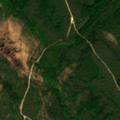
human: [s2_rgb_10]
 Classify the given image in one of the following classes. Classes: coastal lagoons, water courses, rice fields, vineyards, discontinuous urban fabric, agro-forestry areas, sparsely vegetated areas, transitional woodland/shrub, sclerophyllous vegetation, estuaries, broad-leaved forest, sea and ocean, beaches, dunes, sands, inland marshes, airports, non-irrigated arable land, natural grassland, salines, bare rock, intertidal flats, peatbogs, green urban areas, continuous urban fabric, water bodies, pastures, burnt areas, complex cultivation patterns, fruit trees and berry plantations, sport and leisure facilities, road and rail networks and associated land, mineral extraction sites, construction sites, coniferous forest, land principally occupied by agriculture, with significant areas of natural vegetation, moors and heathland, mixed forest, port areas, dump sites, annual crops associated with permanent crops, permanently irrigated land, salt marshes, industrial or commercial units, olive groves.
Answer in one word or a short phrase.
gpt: coniferous forest, mixed forest, peatbogs